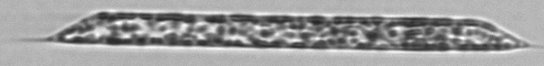
Label: Rhizosolenia